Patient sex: F
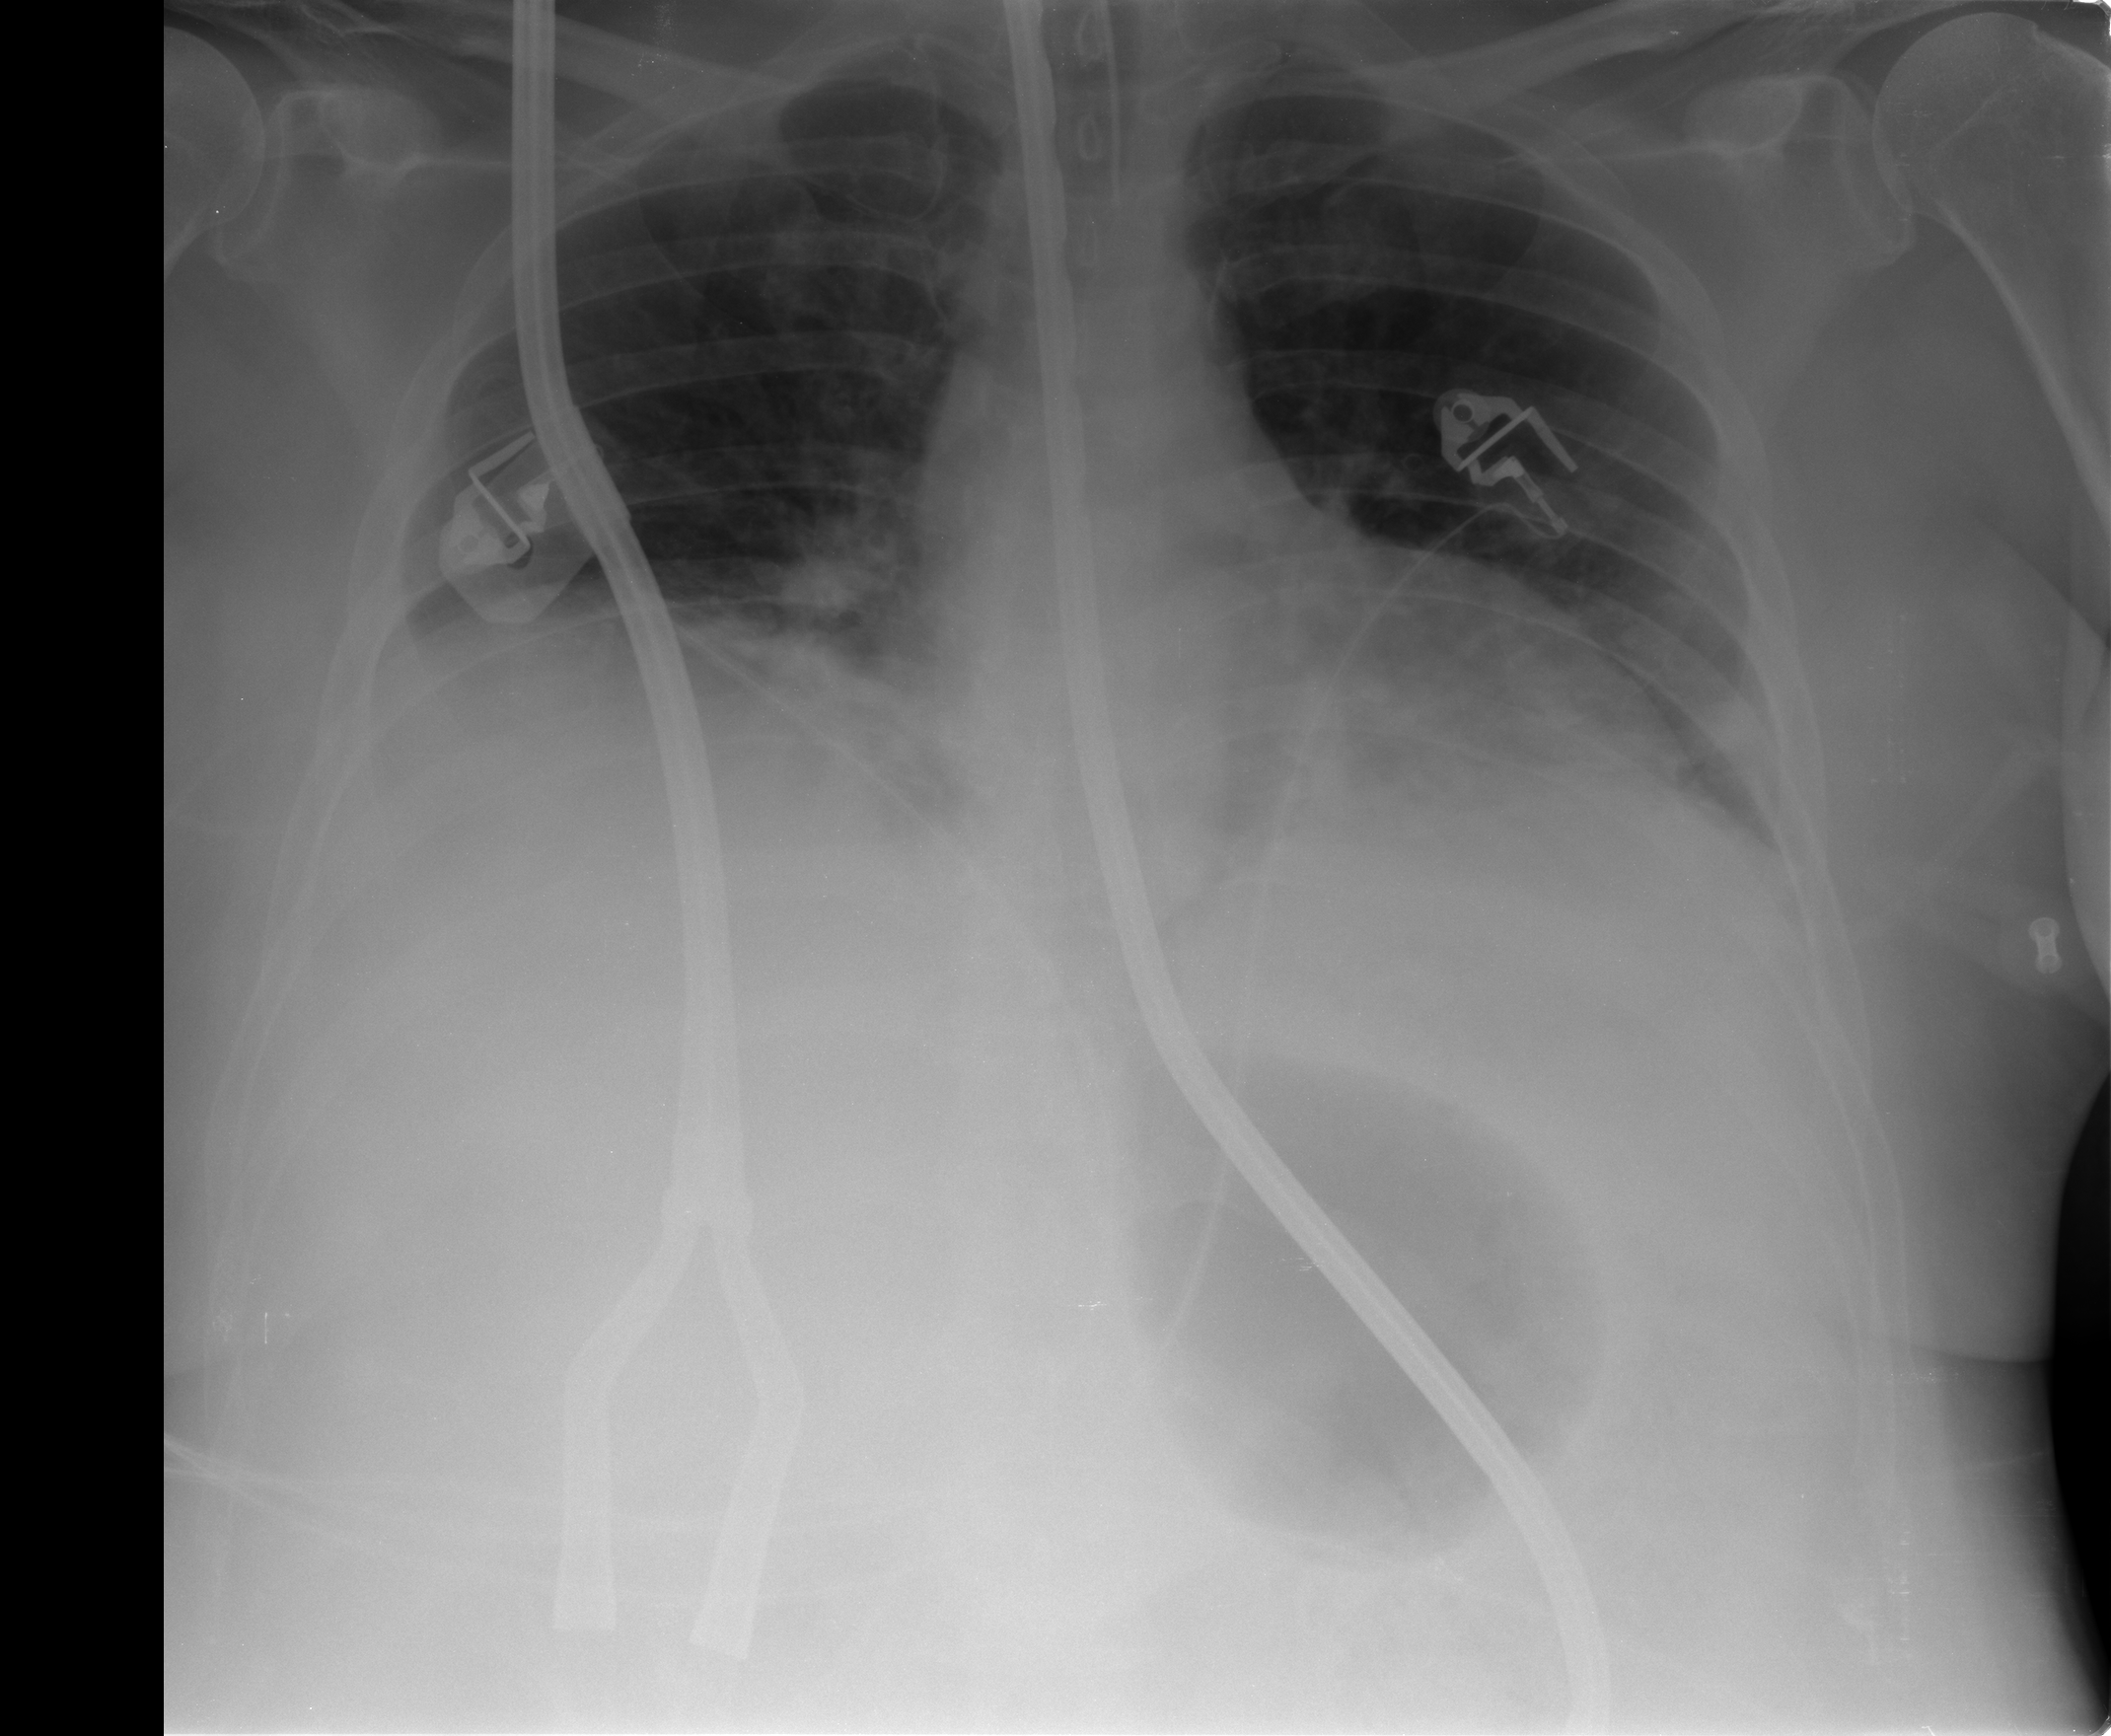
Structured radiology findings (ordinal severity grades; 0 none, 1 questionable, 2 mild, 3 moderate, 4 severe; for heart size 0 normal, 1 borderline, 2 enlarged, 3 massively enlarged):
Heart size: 2
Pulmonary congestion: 2
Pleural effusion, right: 0
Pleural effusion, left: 0
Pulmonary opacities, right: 0
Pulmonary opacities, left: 0
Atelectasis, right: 0
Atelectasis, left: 0